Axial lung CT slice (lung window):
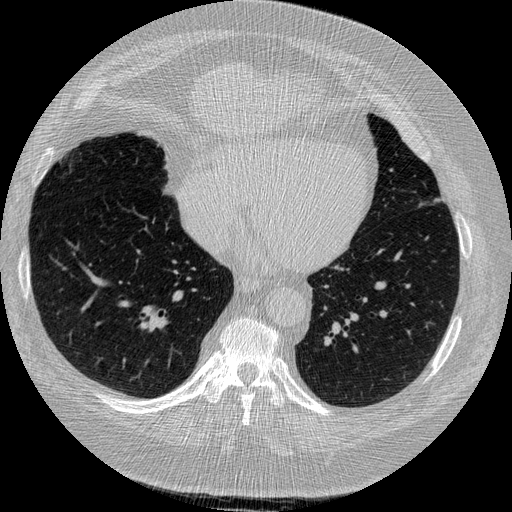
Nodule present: no